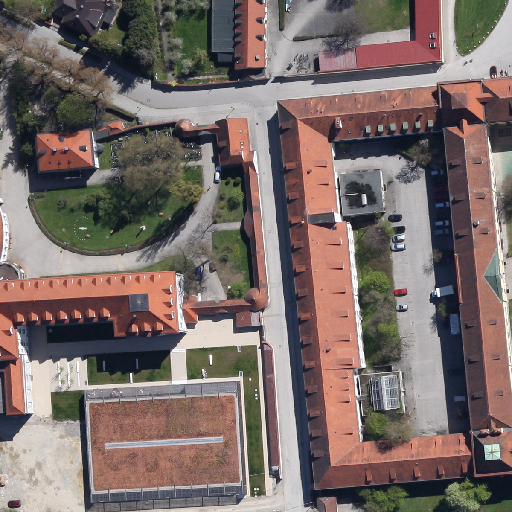
Referring expression: heavy-duty vehicle